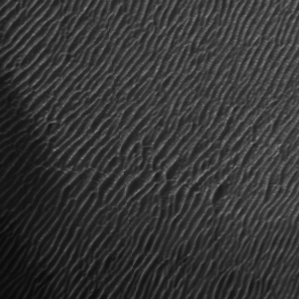
Label: frost